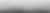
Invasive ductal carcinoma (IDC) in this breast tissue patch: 0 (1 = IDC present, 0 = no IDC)